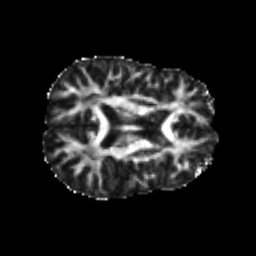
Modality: FA
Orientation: axial
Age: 26
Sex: male
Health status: healthy
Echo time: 0.074 s